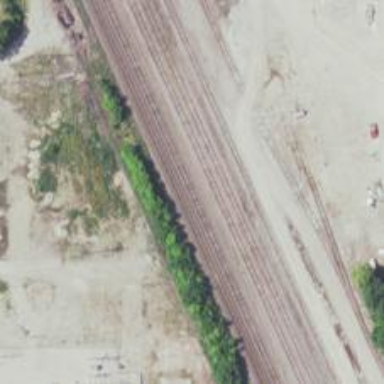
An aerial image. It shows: Railway siding for service.